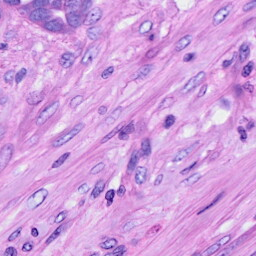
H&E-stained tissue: Ovarian